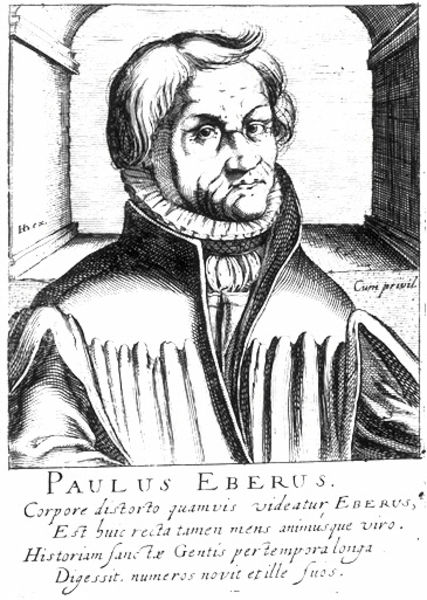
Titel: Bildnis des Paul Eber
Künstler: Hendrik (d.Ä.) Hondius
Institution: (Seriendruck)
Schlagwörter: mann, schatten, weiß, fenster, frisur, grau, haar, hintergrund, licht, mund, nase, raum, schwarz, stirn, zeichnung, blick, gebäude, hemd, architektur, augen, barock, falten, gesicht, kragen, rahmen, ärmel, bildnis, halskrause, herr, portrait, porträt, signatur, gewand, haare, kutte, mantel, brustbild, en face, kinn, locke, scheitel, schrift, wangen, bogen, mauer, grafik, graphik, signiert, rand, falte, inschrift, seitenscheitel, streng, durchgang, nachdenklich, augenbraue, kurze haare, tor, eingang, unterschrift, paul, wirbel, druck, schraffur, radierung, stich, schwarzweiß, text, beschriftung, krause, narbe, mittelalter, gelehrter, kupferstich, beschreibung, latein, lateinisch, fensterbogen, geischt, paulus, schlitze, blick zum betrachter, narben, haarschopf, fenester, entstellung, nasew, eberus, paul eber, paulus eberus, druckgraphisch, portzrait, hoher kragen, g, corpore, abgewand, pauluns